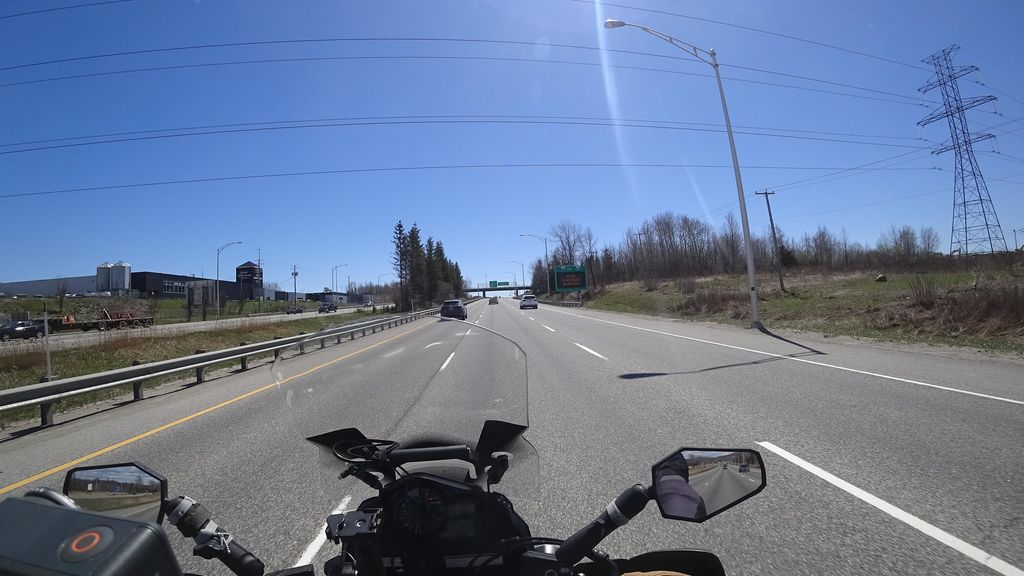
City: quebec_city